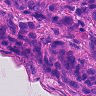
Metastatic tissue present: yes